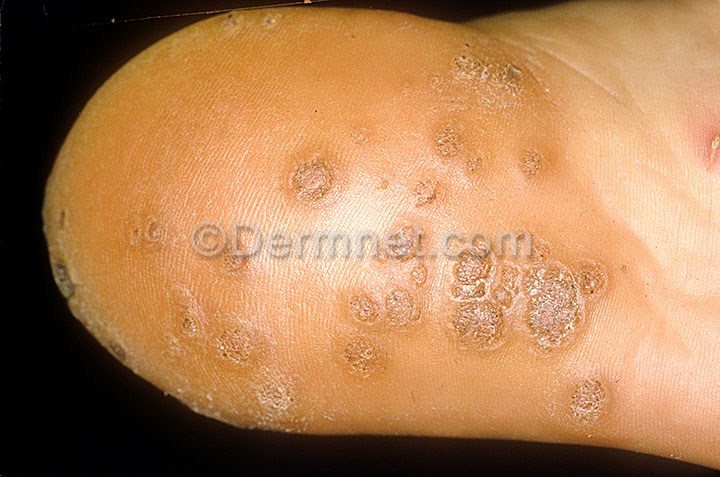
Disease: Warts Molluscum and other Viral Infections